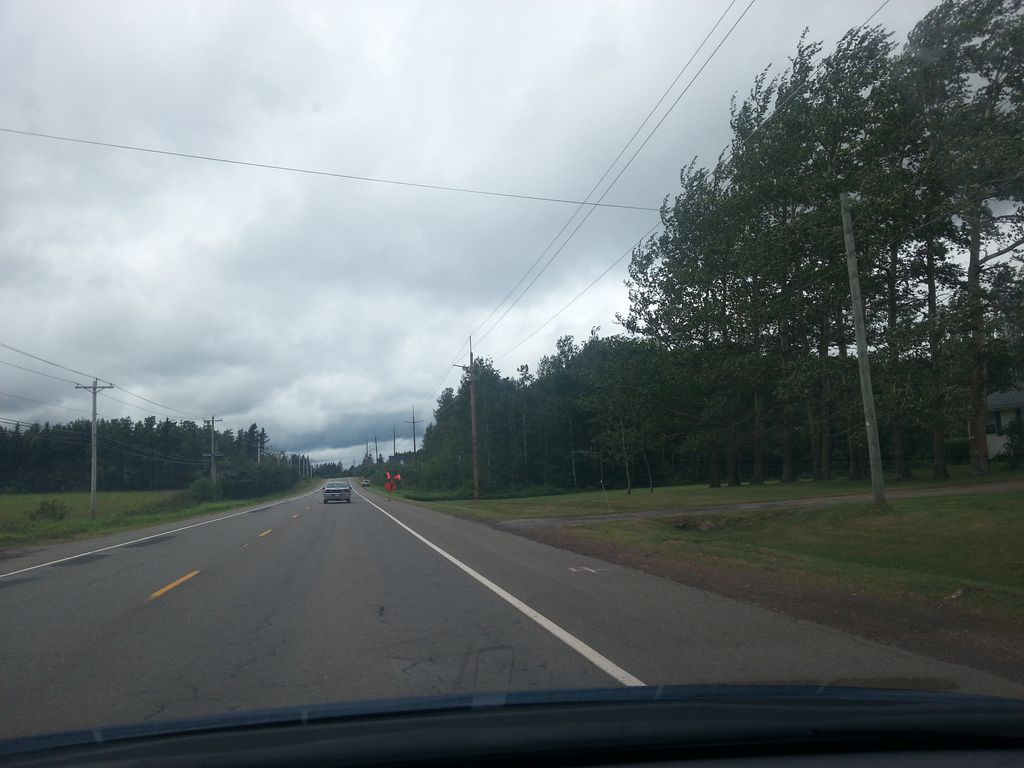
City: charlottetown